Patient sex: M
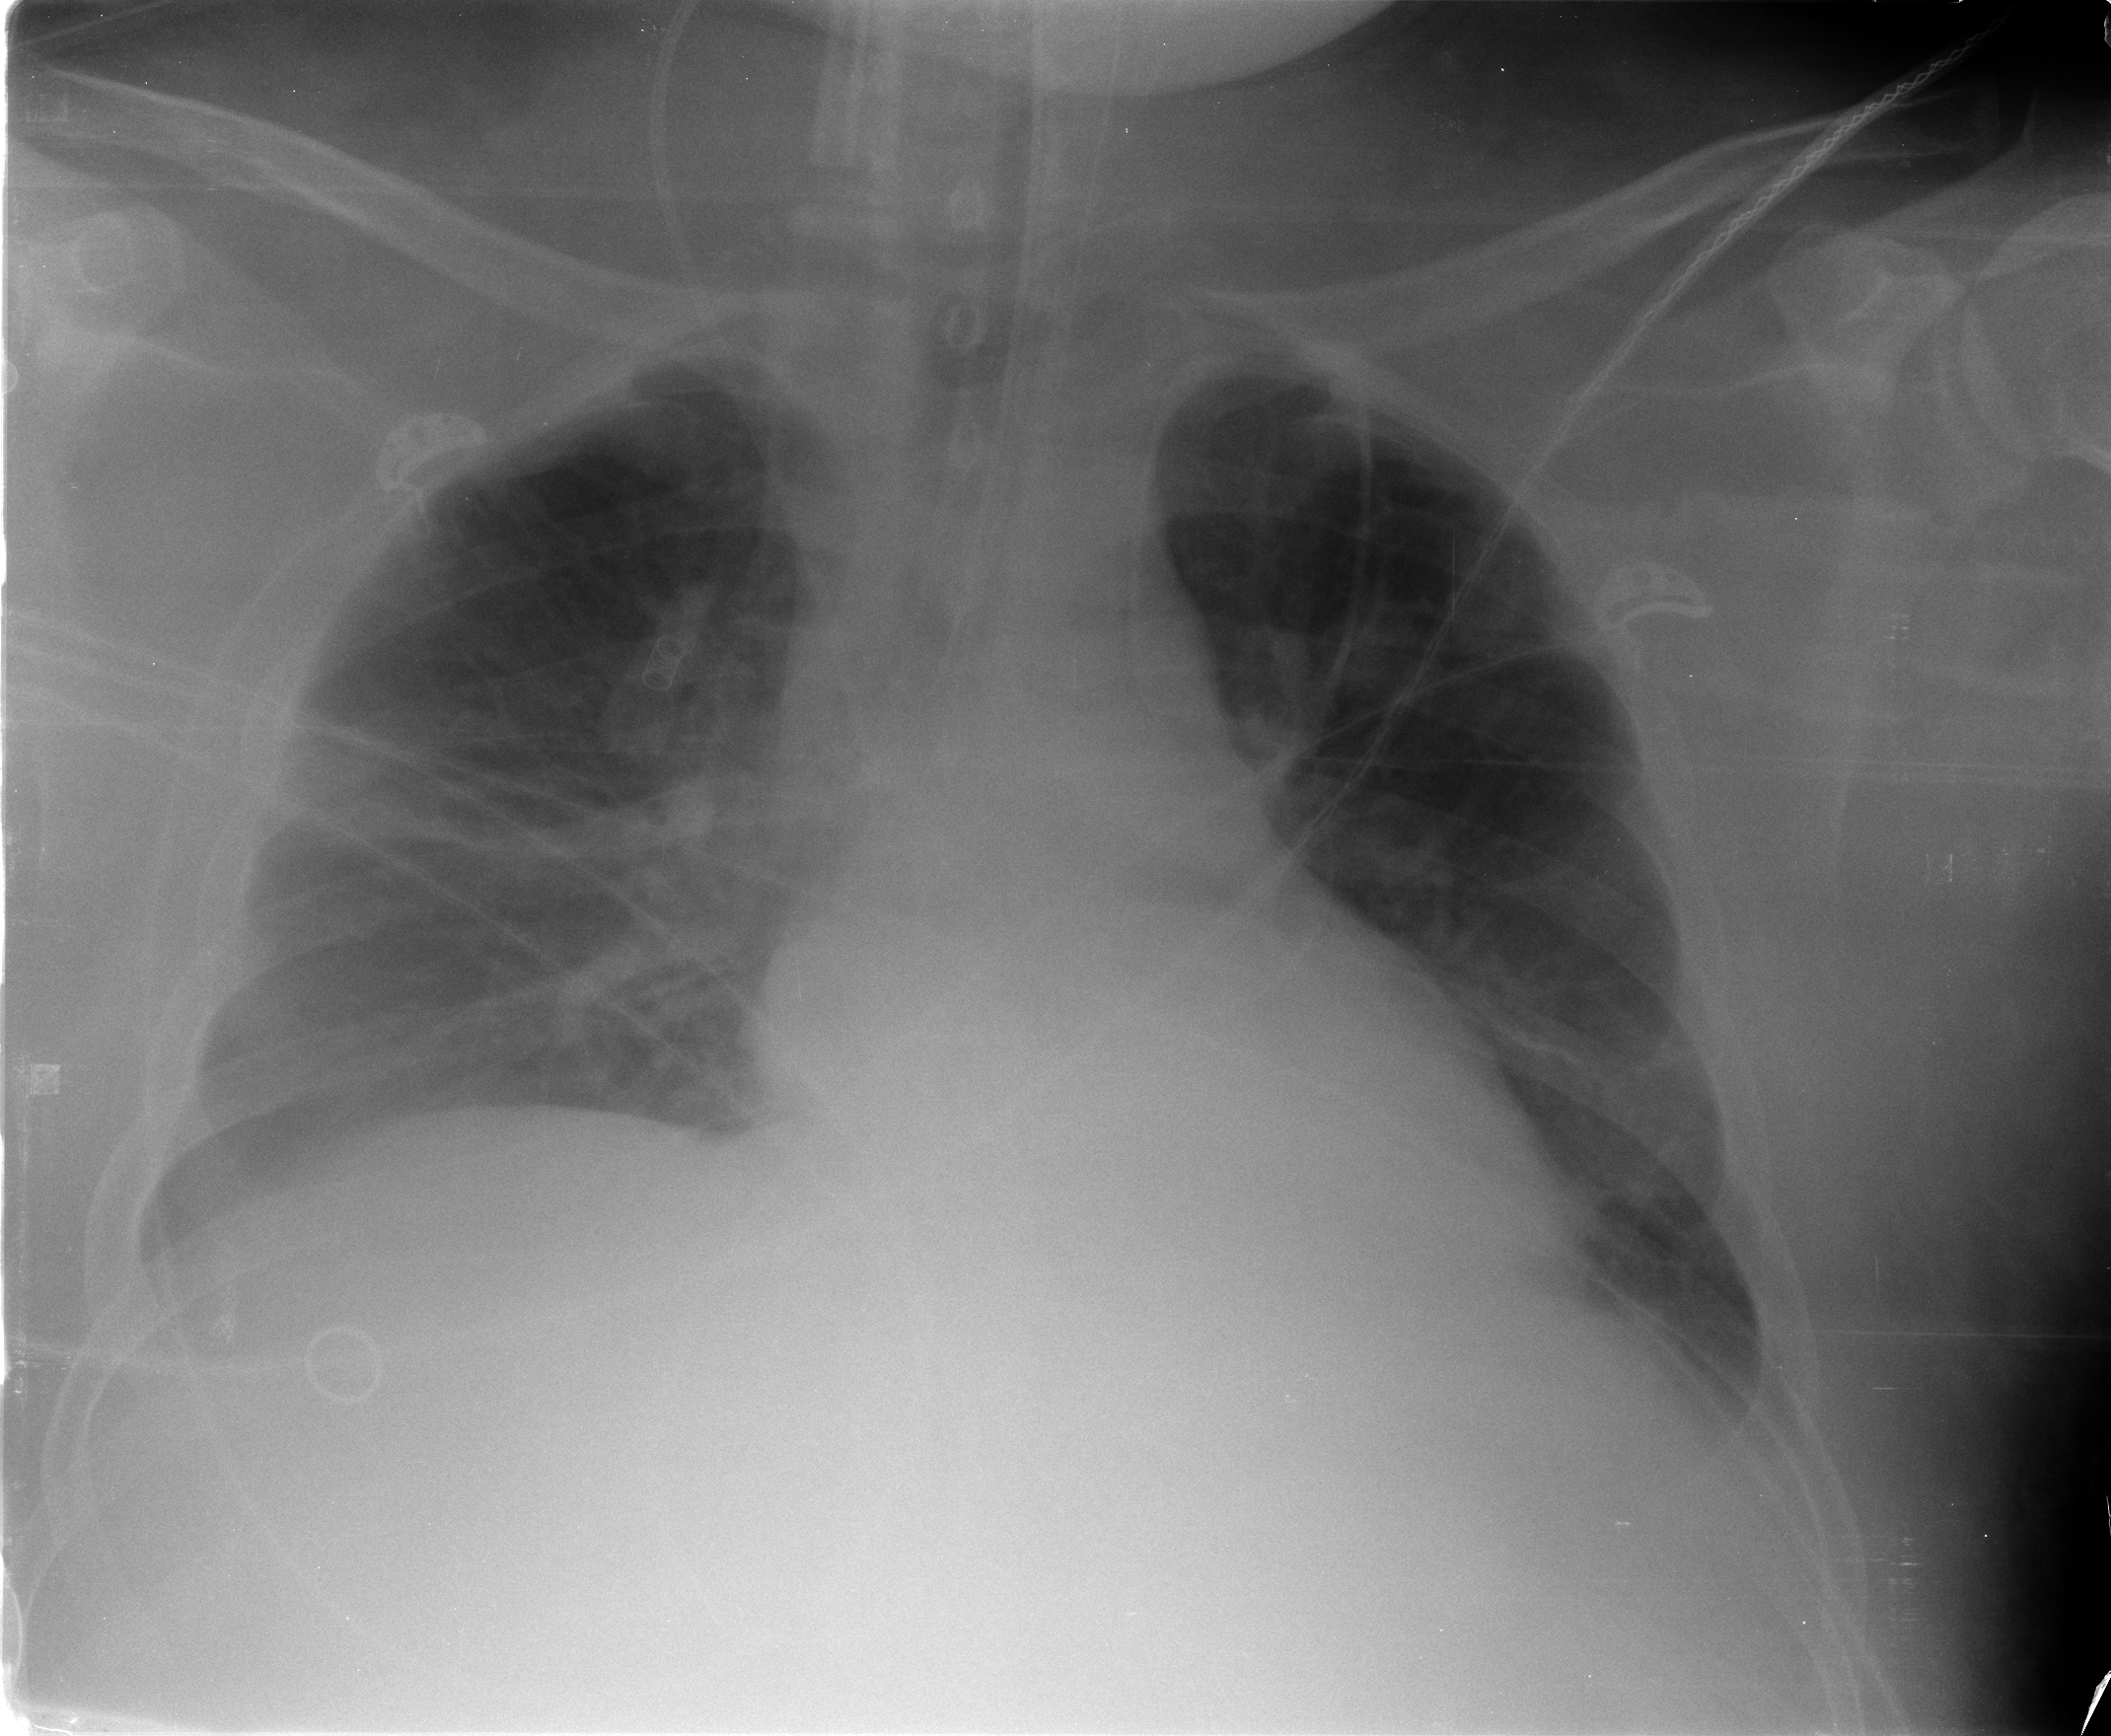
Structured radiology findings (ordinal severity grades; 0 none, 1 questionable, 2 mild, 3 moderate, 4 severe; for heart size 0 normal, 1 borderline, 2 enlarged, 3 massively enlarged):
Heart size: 0
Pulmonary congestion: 2
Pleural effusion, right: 2
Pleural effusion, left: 2
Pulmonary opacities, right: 0
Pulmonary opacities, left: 0
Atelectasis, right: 2
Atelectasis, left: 2